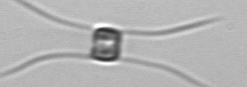
Label: Chaetoceros_similis